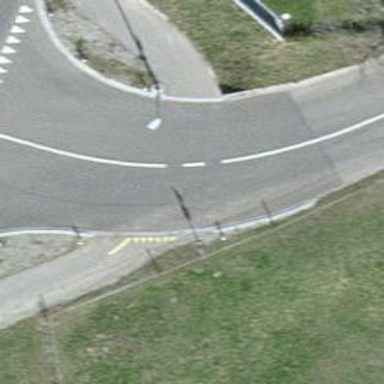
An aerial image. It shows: Crossing road.